Field crop: maize
Growth stage: 2
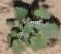
Species: chenopodium